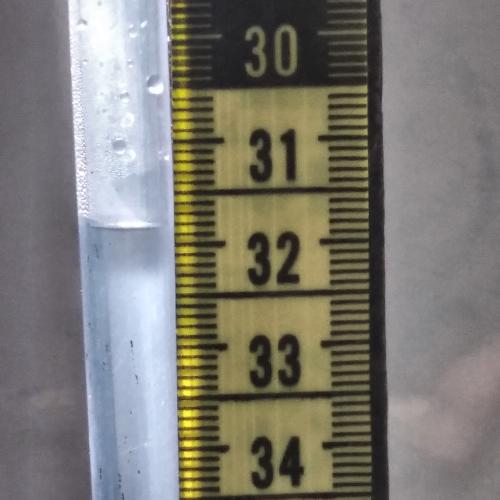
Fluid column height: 31.8 cm